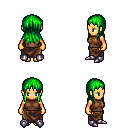
a pixel art fantasy rpg character, female body template, human, tanned skin, brown sleeveless shirt, robe skirt, green unkempt hairstyle, metal boots, four views (front, back, left, right), 2x2 character sprite sheet, small pixel art, hard edges, no anti-aliasing